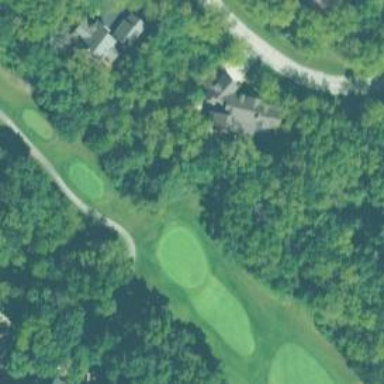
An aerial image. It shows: Path for both roads and golfers.